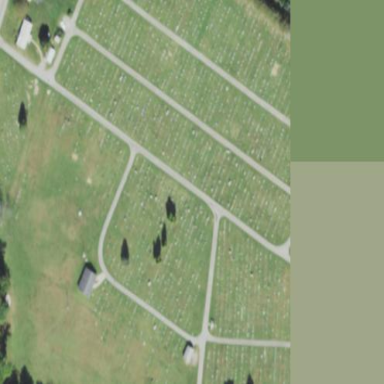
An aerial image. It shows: Cemetery with grass.